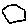
Label: hexagon